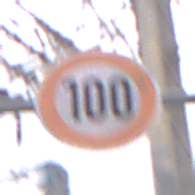
Verkehrszeichen: Geschwindigkeit100
Umgebung: Outdoor, Urban
Tageszeit: MorningAfternoon
Wetter: Overcast
Licht: Natural
Jahreszeit: NotSpecified
Kontrast: LowContrast